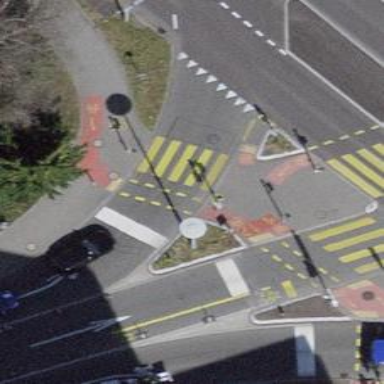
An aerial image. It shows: Road crossing with traffic signals.